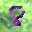
Label: 8